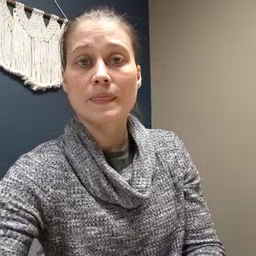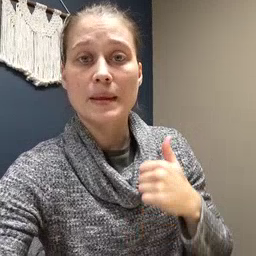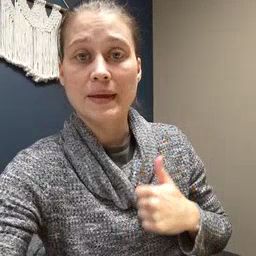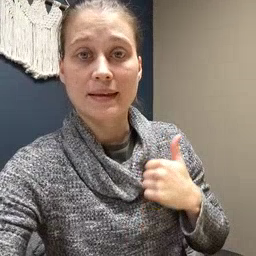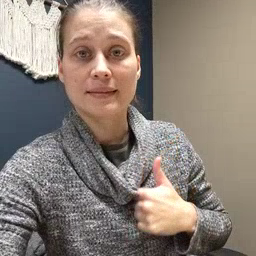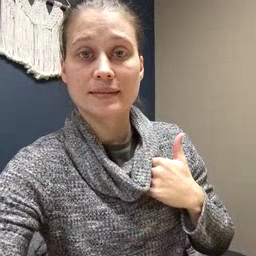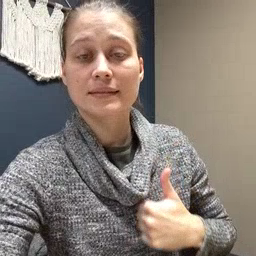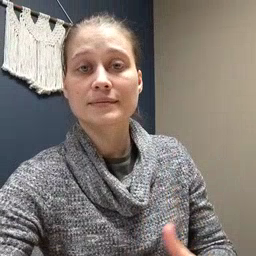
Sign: bath